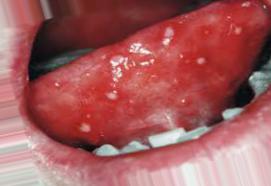
Condition: Mouth Ulcer